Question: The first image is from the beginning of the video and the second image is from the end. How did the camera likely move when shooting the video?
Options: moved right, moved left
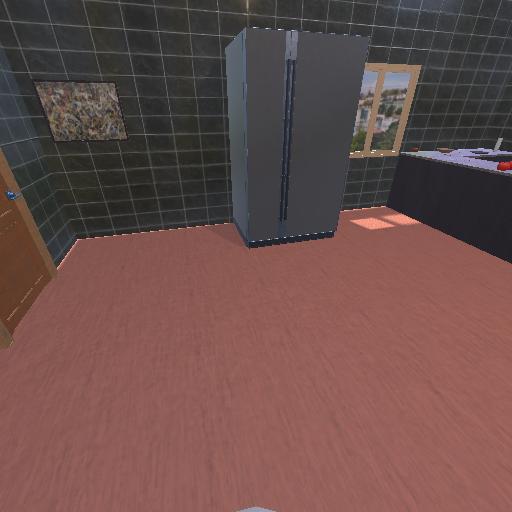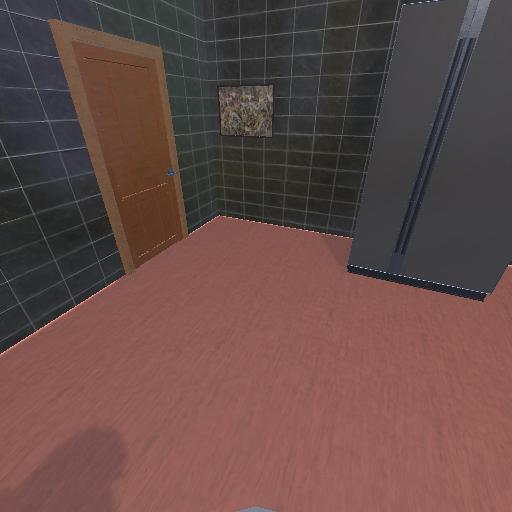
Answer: moved right